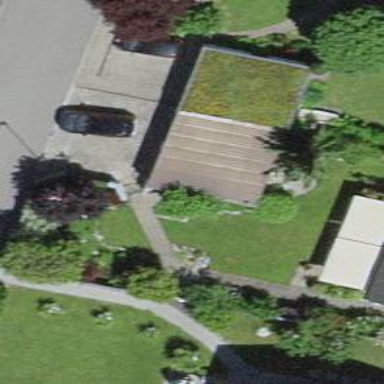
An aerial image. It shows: Garage.